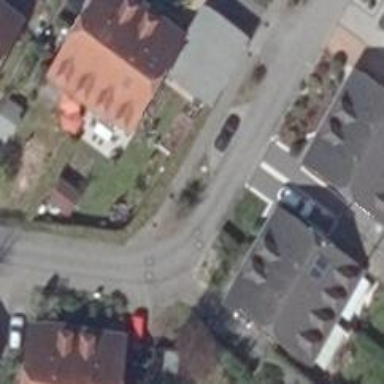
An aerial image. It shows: Residential road.